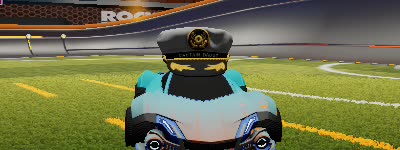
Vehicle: werewolf